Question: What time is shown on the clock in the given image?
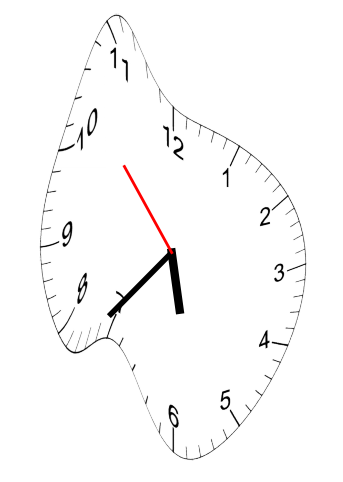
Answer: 05:36:53